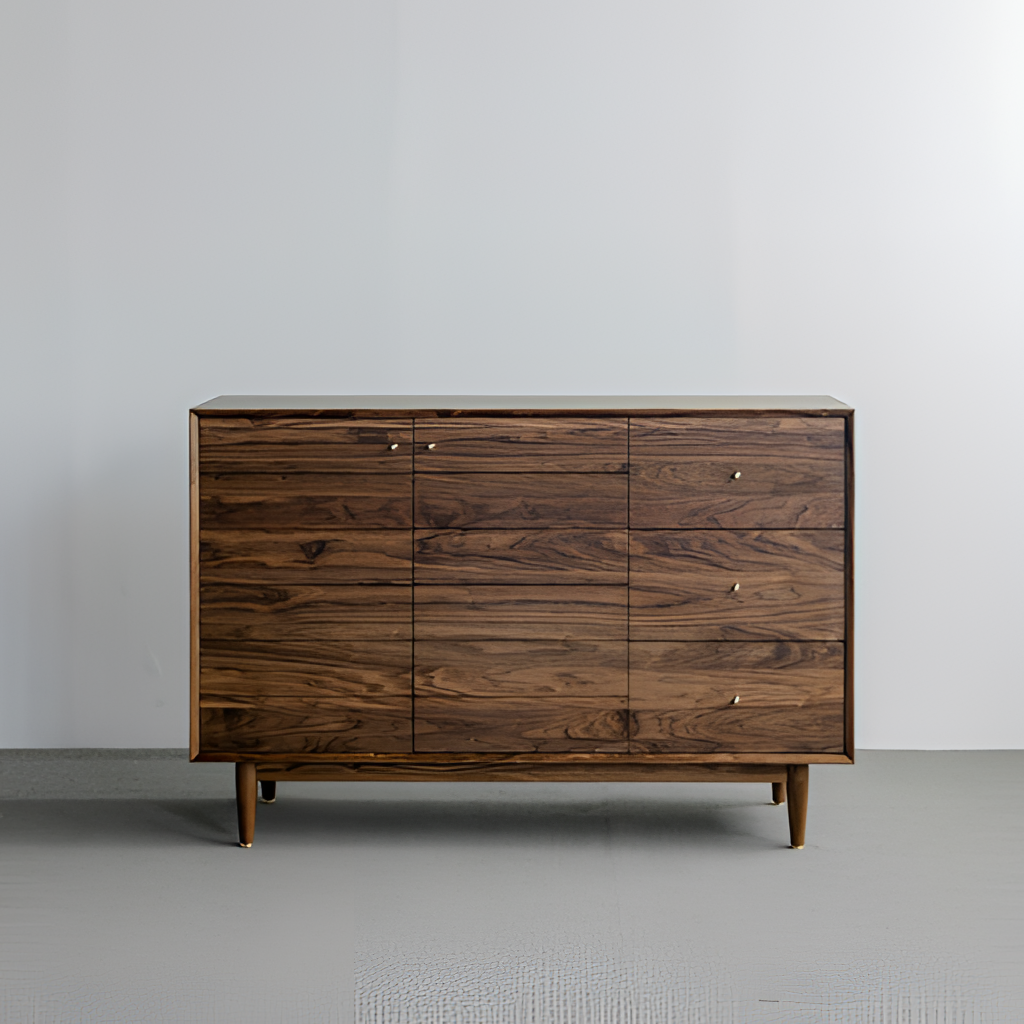
living room, brown wood dresser, concrete flooring, with smooth pattern, minimalist, paint wallpaper, with solid pattern